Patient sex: M
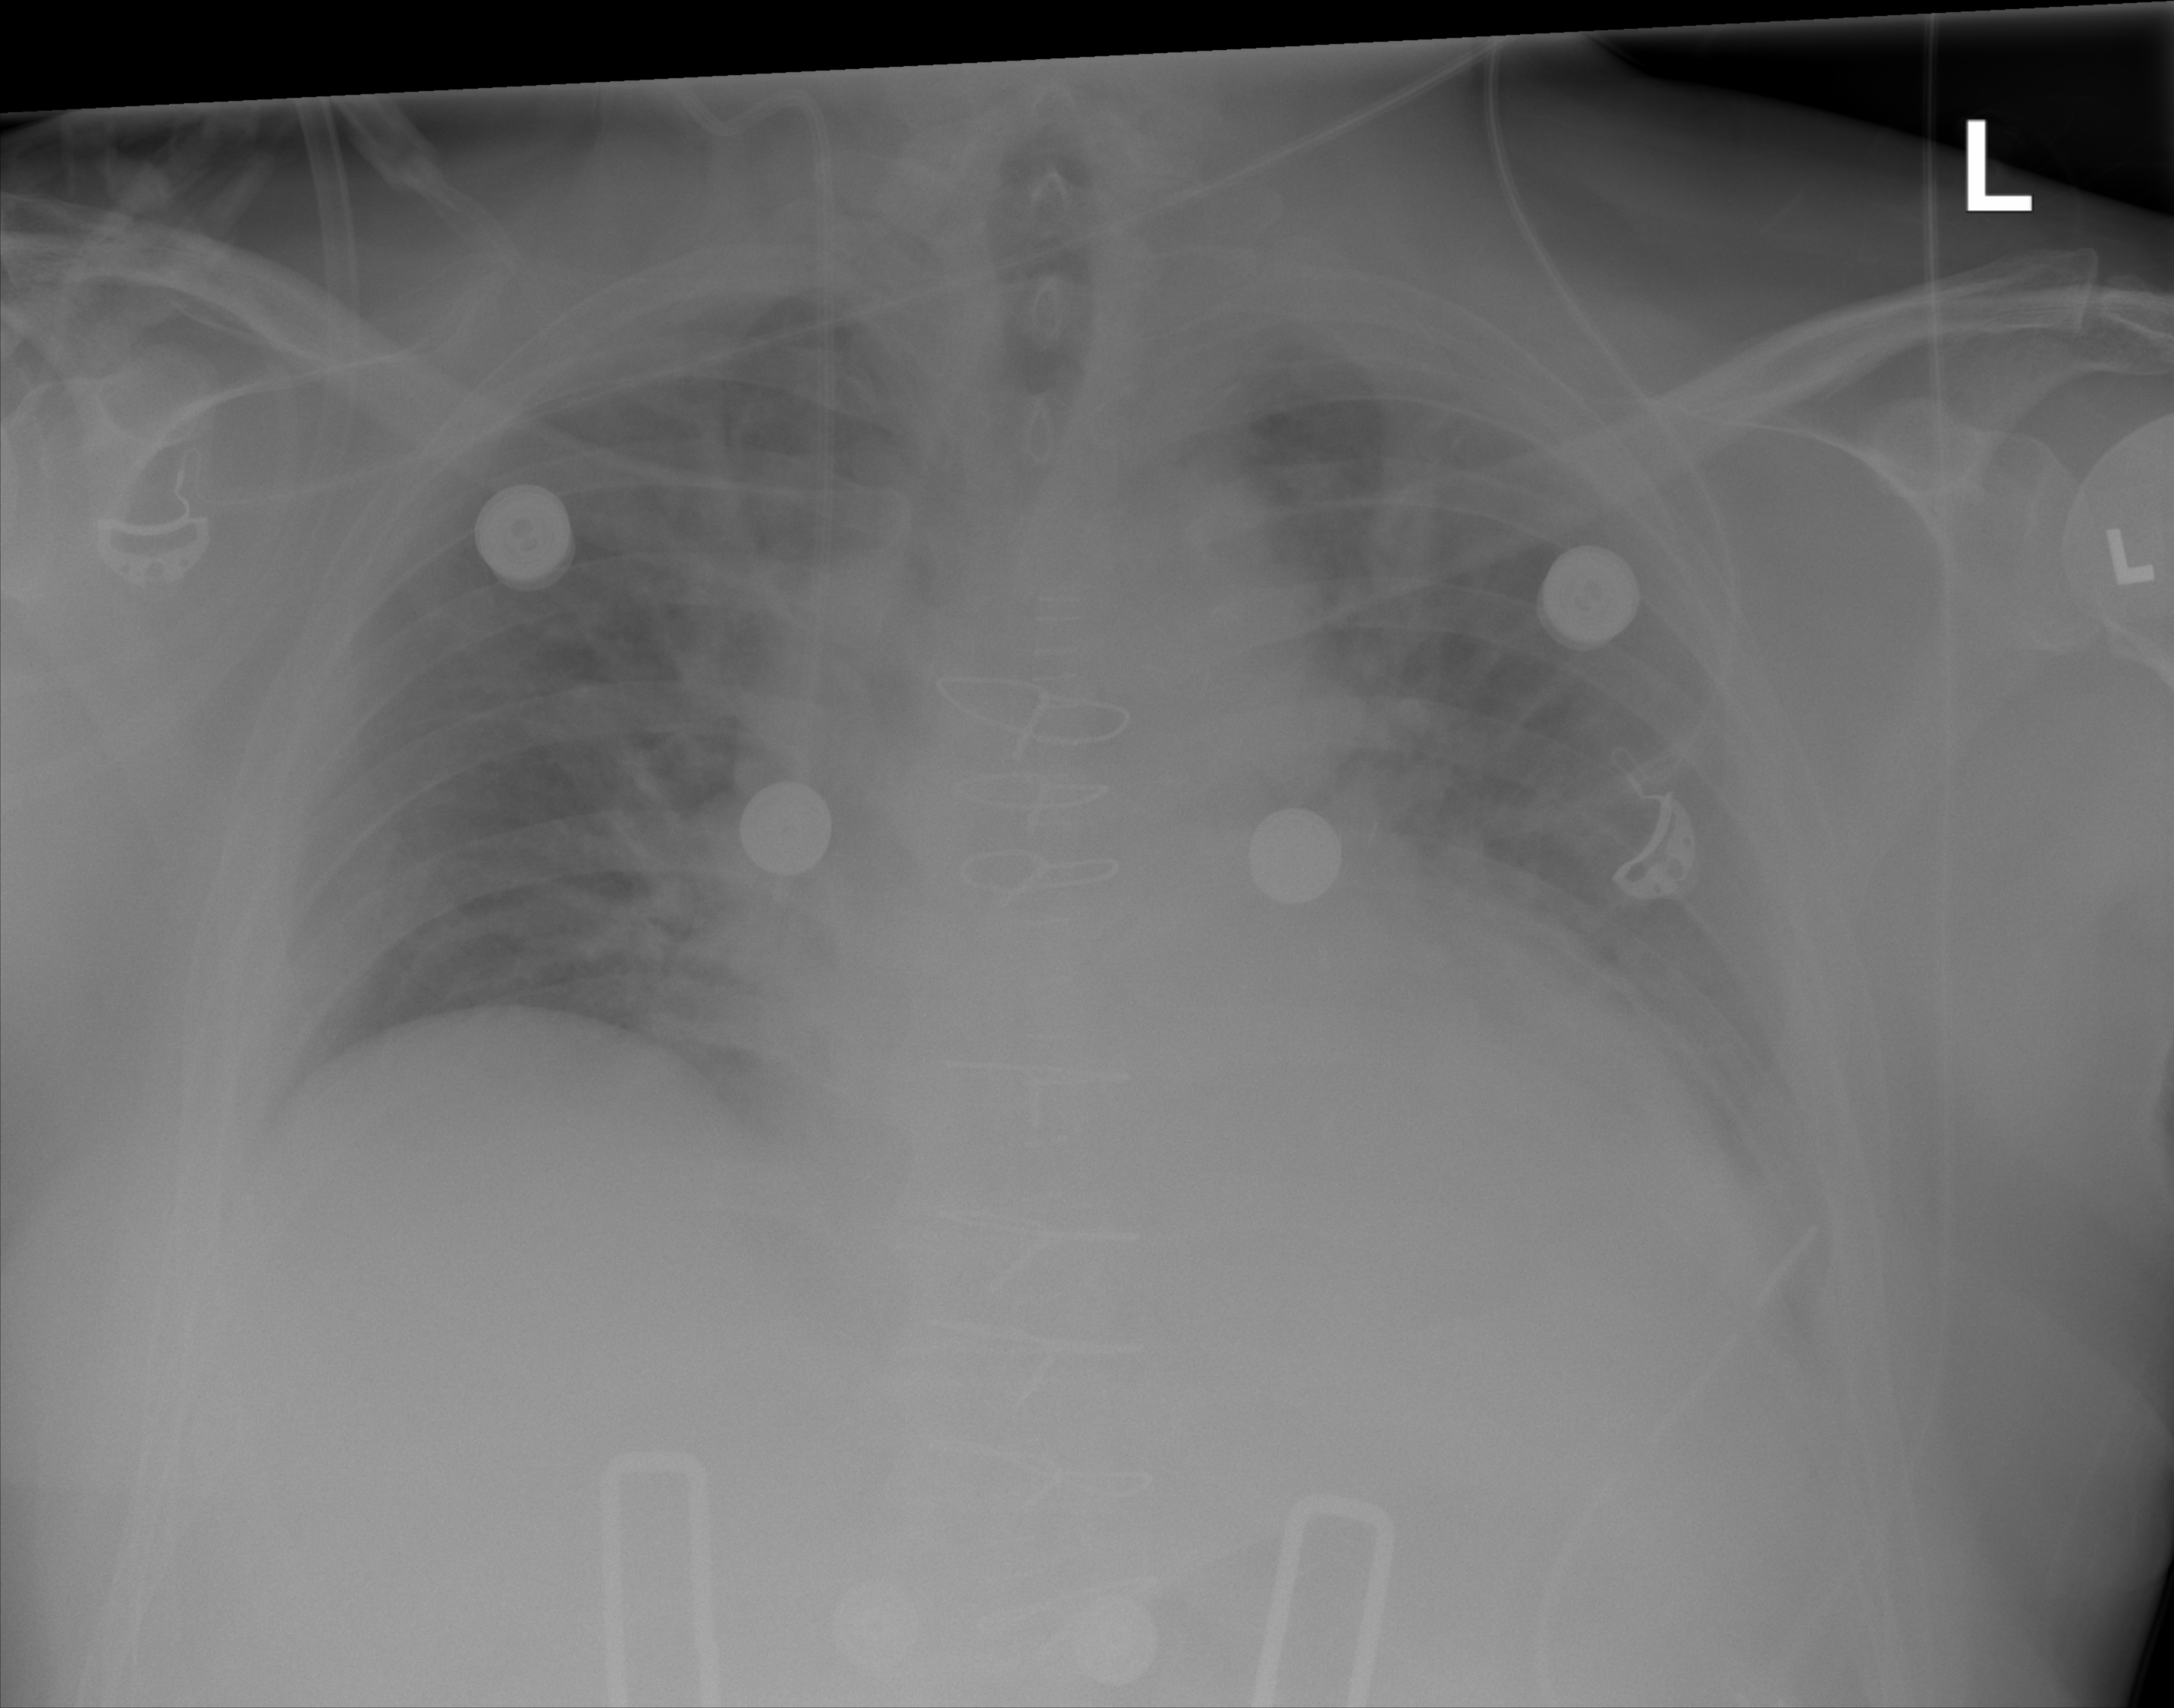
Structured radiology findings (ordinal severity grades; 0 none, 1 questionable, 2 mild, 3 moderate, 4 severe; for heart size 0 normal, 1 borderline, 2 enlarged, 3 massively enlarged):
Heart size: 2
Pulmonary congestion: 2
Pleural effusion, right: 0
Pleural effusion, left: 2
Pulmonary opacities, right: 1
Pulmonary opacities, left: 1
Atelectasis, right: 0
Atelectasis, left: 2